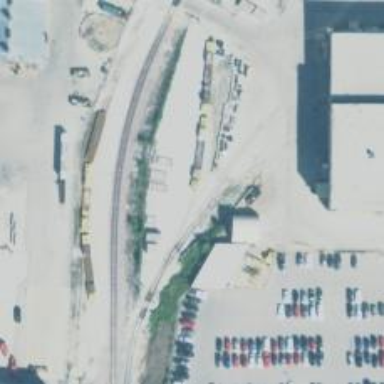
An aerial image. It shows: Rail spur service.